Field crop: maize
Growth stage: 2
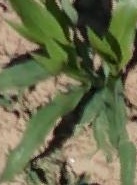
Species: maize